Field crop: maize
Growth stage: 2
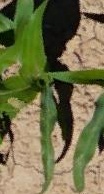
Species: maize